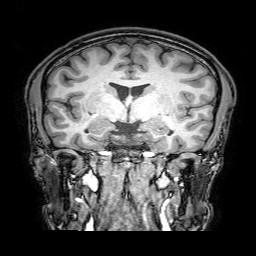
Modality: T1w
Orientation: sagittal
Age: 24
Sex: male